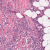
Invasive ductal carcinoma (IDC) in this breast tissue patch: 1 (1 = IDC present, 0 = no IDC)